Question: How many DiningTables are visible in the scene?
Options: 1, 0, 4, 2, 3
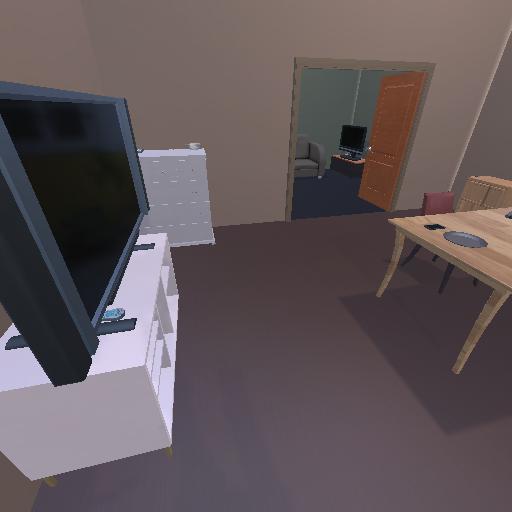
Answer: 1